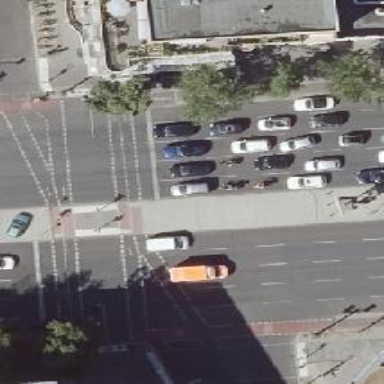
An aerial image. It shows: Road with traffic signals.